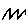
Label: zigzag